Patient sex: F
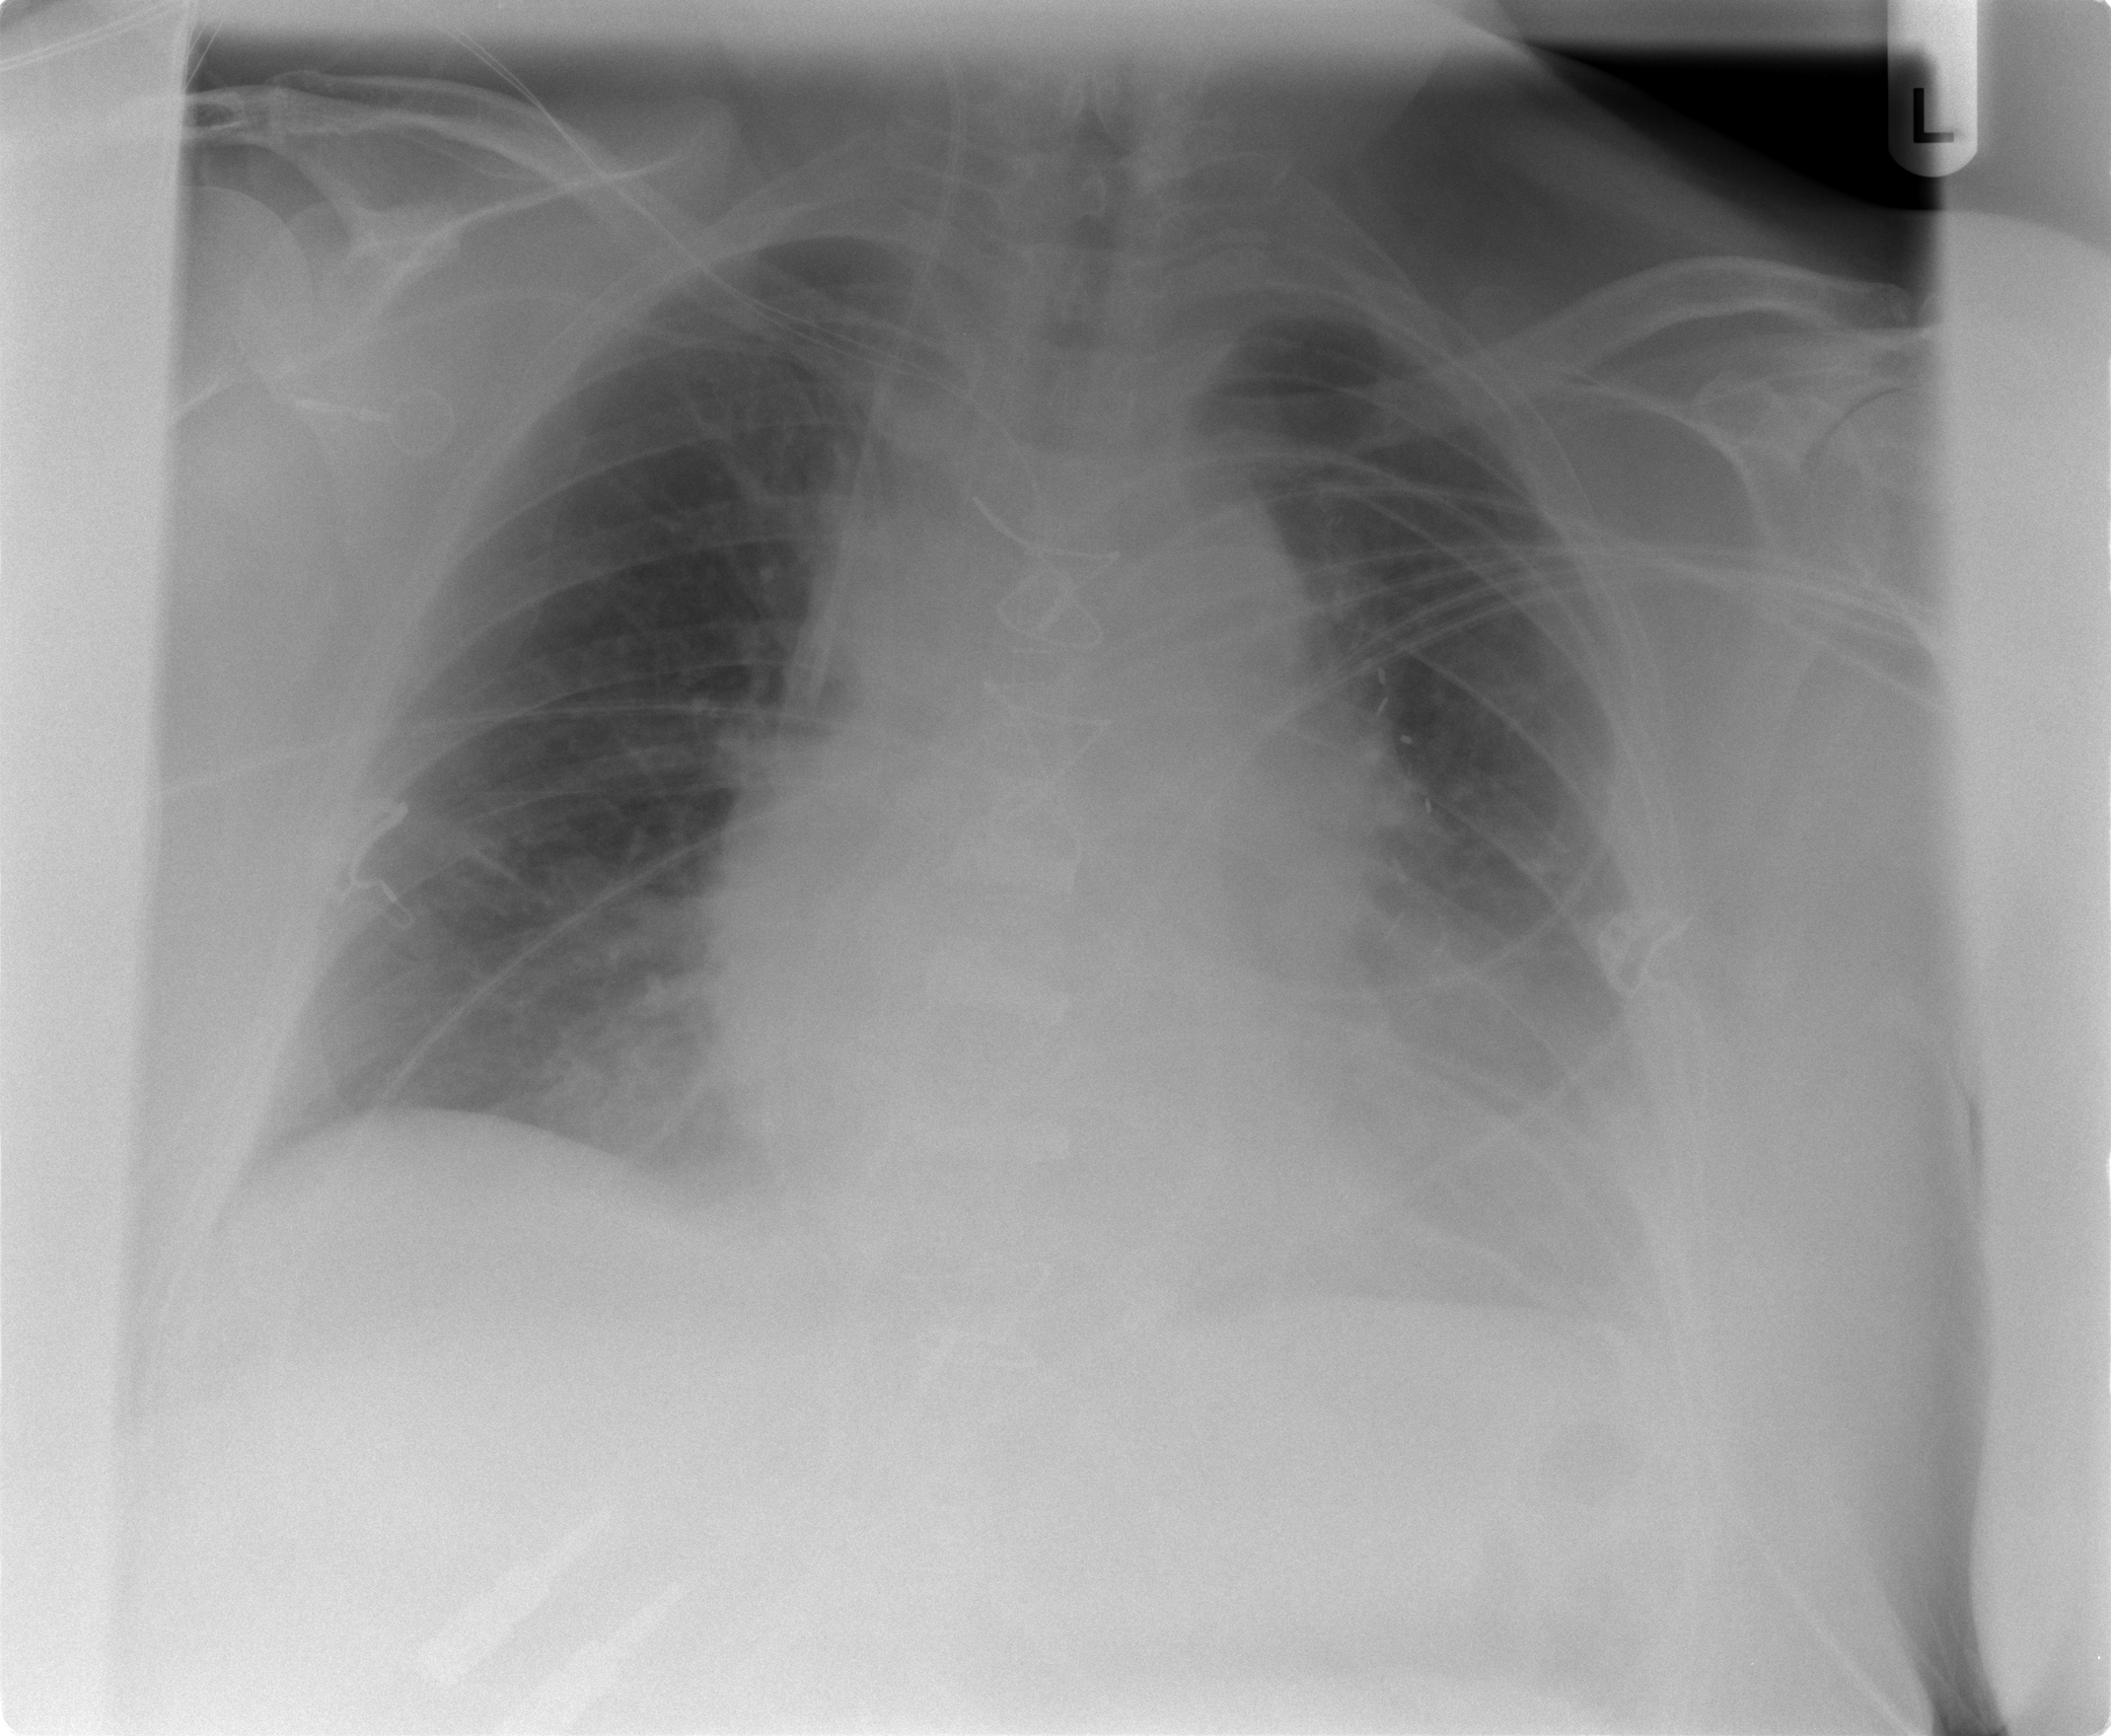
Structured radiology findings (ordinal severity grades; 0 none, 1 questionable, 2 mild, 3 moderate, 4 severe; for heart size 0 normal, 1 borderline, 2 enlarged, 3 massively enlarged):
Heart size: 0
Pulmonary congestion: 2
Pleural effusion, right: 0
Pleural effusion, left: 2
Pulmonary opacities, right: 0
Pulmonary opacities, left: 0
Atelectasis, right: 2
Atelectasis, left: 2